Question: I am trying to reproduce the UI for the iphone/iOS SMS app in my application. I am adapting the Three20 TTTextBarController. Unfortunately, my efforts have resulted in a bar that is substantially uglier because of aliasing near the rounded corners.

(StackOverflow shrinks the above image - please view the above image in full-screen mode. At that resolution you will see the aliasing).
The Three20 style code I have used to create the text bar element is as follows:
'''
- (TTStyle*)textBarTextField {
return
[TTShapeStyle styleWithShape:[TTRoundedRectangleShape shapeWithRadius:13] next:
[TTInsetStyle styleWithInset:UIEdgeInsetsMake(6, 0, 3, 6) next:
[TTInsetStyle styleWithInset:UIEdgeInsetsMake(1, 0, 1, 0) next:
[TTShadowStyle styleWithColor:RGBACOLOR(255,255,255,0.4) blur:0 offset:CGSizeMake(0, 1) next:
[TTSolidFillStyle styleWithColor:RGBACOLOR(255,255,255,1.0) next:
[TTInnerShadowStyle styleWithColor:RGBACOLOR(0,0,0,0.4) blur:3 offset:CGSizeMake(0, 2) next:
[TTBevelBorderStyle styleWithHighlight:RGBACOLOR(0,0,0,0.25) shadow:RGBACOLOR(0,0,0,0.2)
width:1 lightSource:270 next:nil]]]]]]];
}
'''
Can anyone advise how to improve the quality of the rounded corners? Alternatively, has anyone figured out how to pixel-for-pixel emulate the iOS SMS chat bar?
Thanks!
My original code came from TTDefaultStyles.m.
After simplifying I came to this style:
'''
return
[TTShapeStyle styleWithShape:[TTRoundedRectangleShape shapeWithRadius:13] next:
[TTInsetStyle styleWithInset:UIEdgeInsetsMake(6, 0, 4, 6) next:
[TTLinearGradientBorderStyle styleWithColor1:RGBCOLOR(51,51,51)
color2:RGBCOLOR(102, 102, 102) width:1 next:
[TTSolidFillStyle styleWithColor:RGBACOLOR(255,255,255,1.0) next:
[TTInnerShadowStyle styleWithColor:RGBACOLOR(0,0,0,0.8) blur:3 offset:CGSizeMake(0, 2) next:nil
]]]]];
'''
From what I can tell, the TTInnerShadowStyle is what is causing the aliasing to be visible on the top left and right. I'd love to get the code that Apple is using for their seamless UITextField shadow...
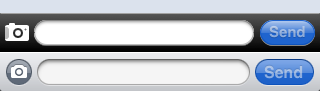
Answer: Check out the HPGrowingTextView and GrowingTextView sample code here: <URL>
Not only does it look like the iOS messages app, but it also grows to multilines.